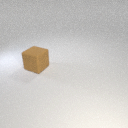
large brown rubber cube